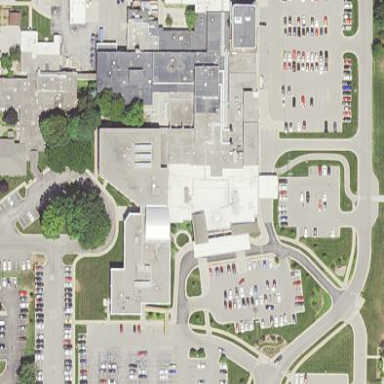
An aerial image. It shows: Hospital with healthcare facilities and helipad.